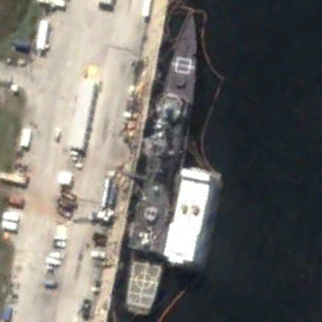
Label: cruiser